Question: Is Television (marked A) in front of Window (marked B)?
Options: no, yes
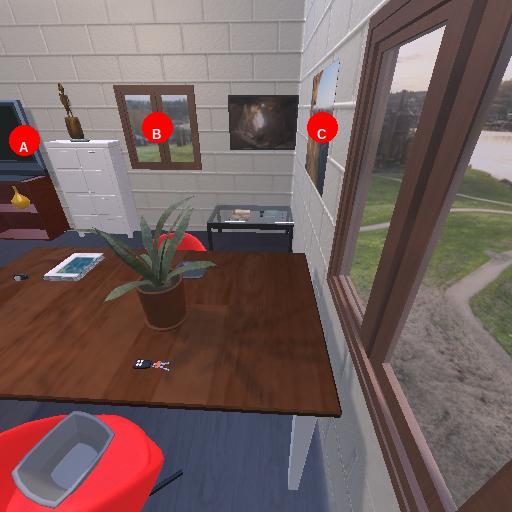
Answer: no